Aerial crown-view tile of a tropical tree (Barro Colorado Island, Panama), acquired 20241216:
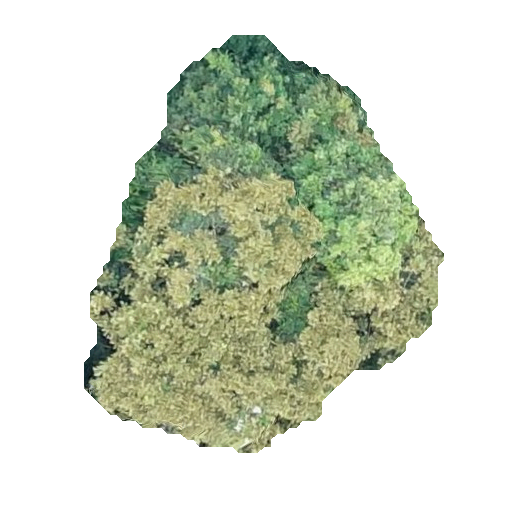
Species: Dipteryx oleifera
GBIF accepted scientific name: Dipteryx oleifera
Crown area: 144.373 m²